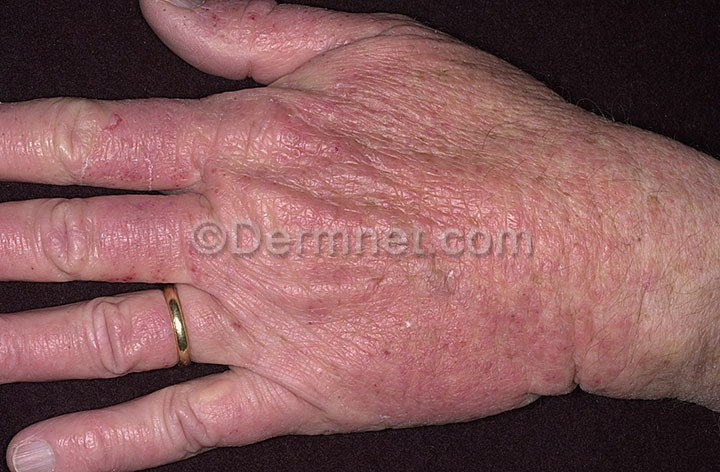
Disease: Eczema Photos